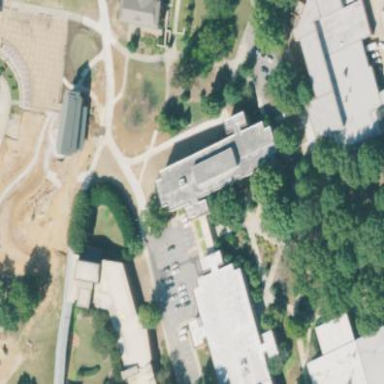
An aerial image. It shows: Flat-roofed university building.